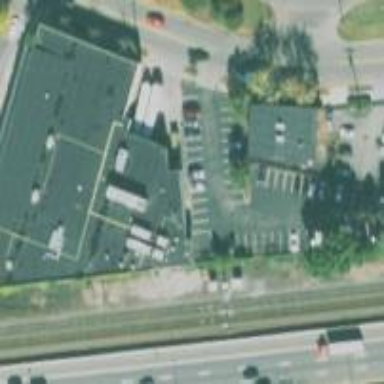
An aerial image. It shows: Retail building.